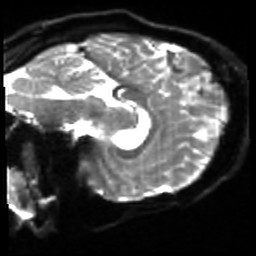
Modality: sbref
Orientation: sagittal
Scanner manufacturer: siemens
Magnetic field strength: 3 T
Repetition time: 4 s
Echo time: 0.0594 s